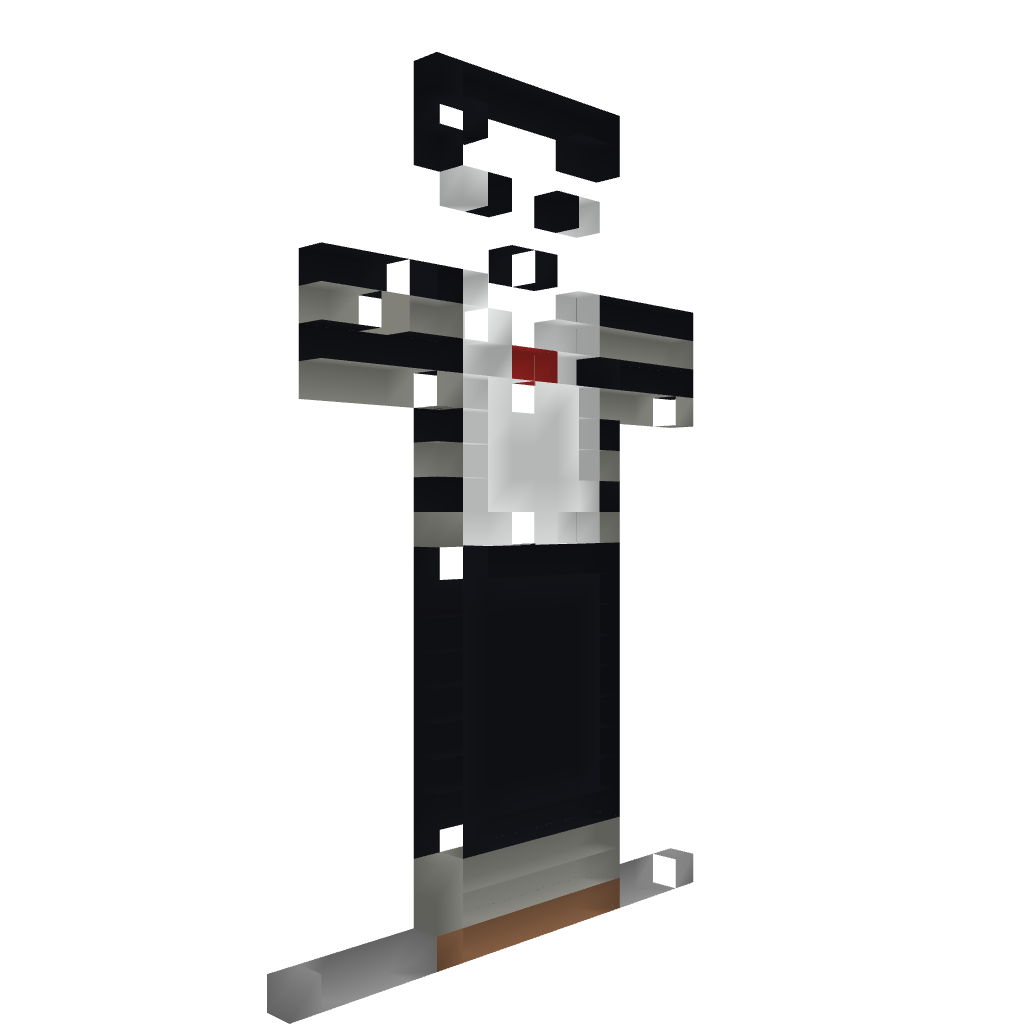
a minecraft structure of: Statue#2